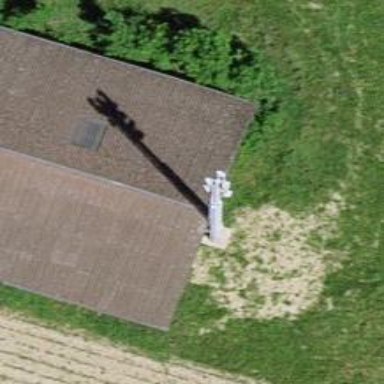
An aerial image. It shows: Mast tower used for communication.